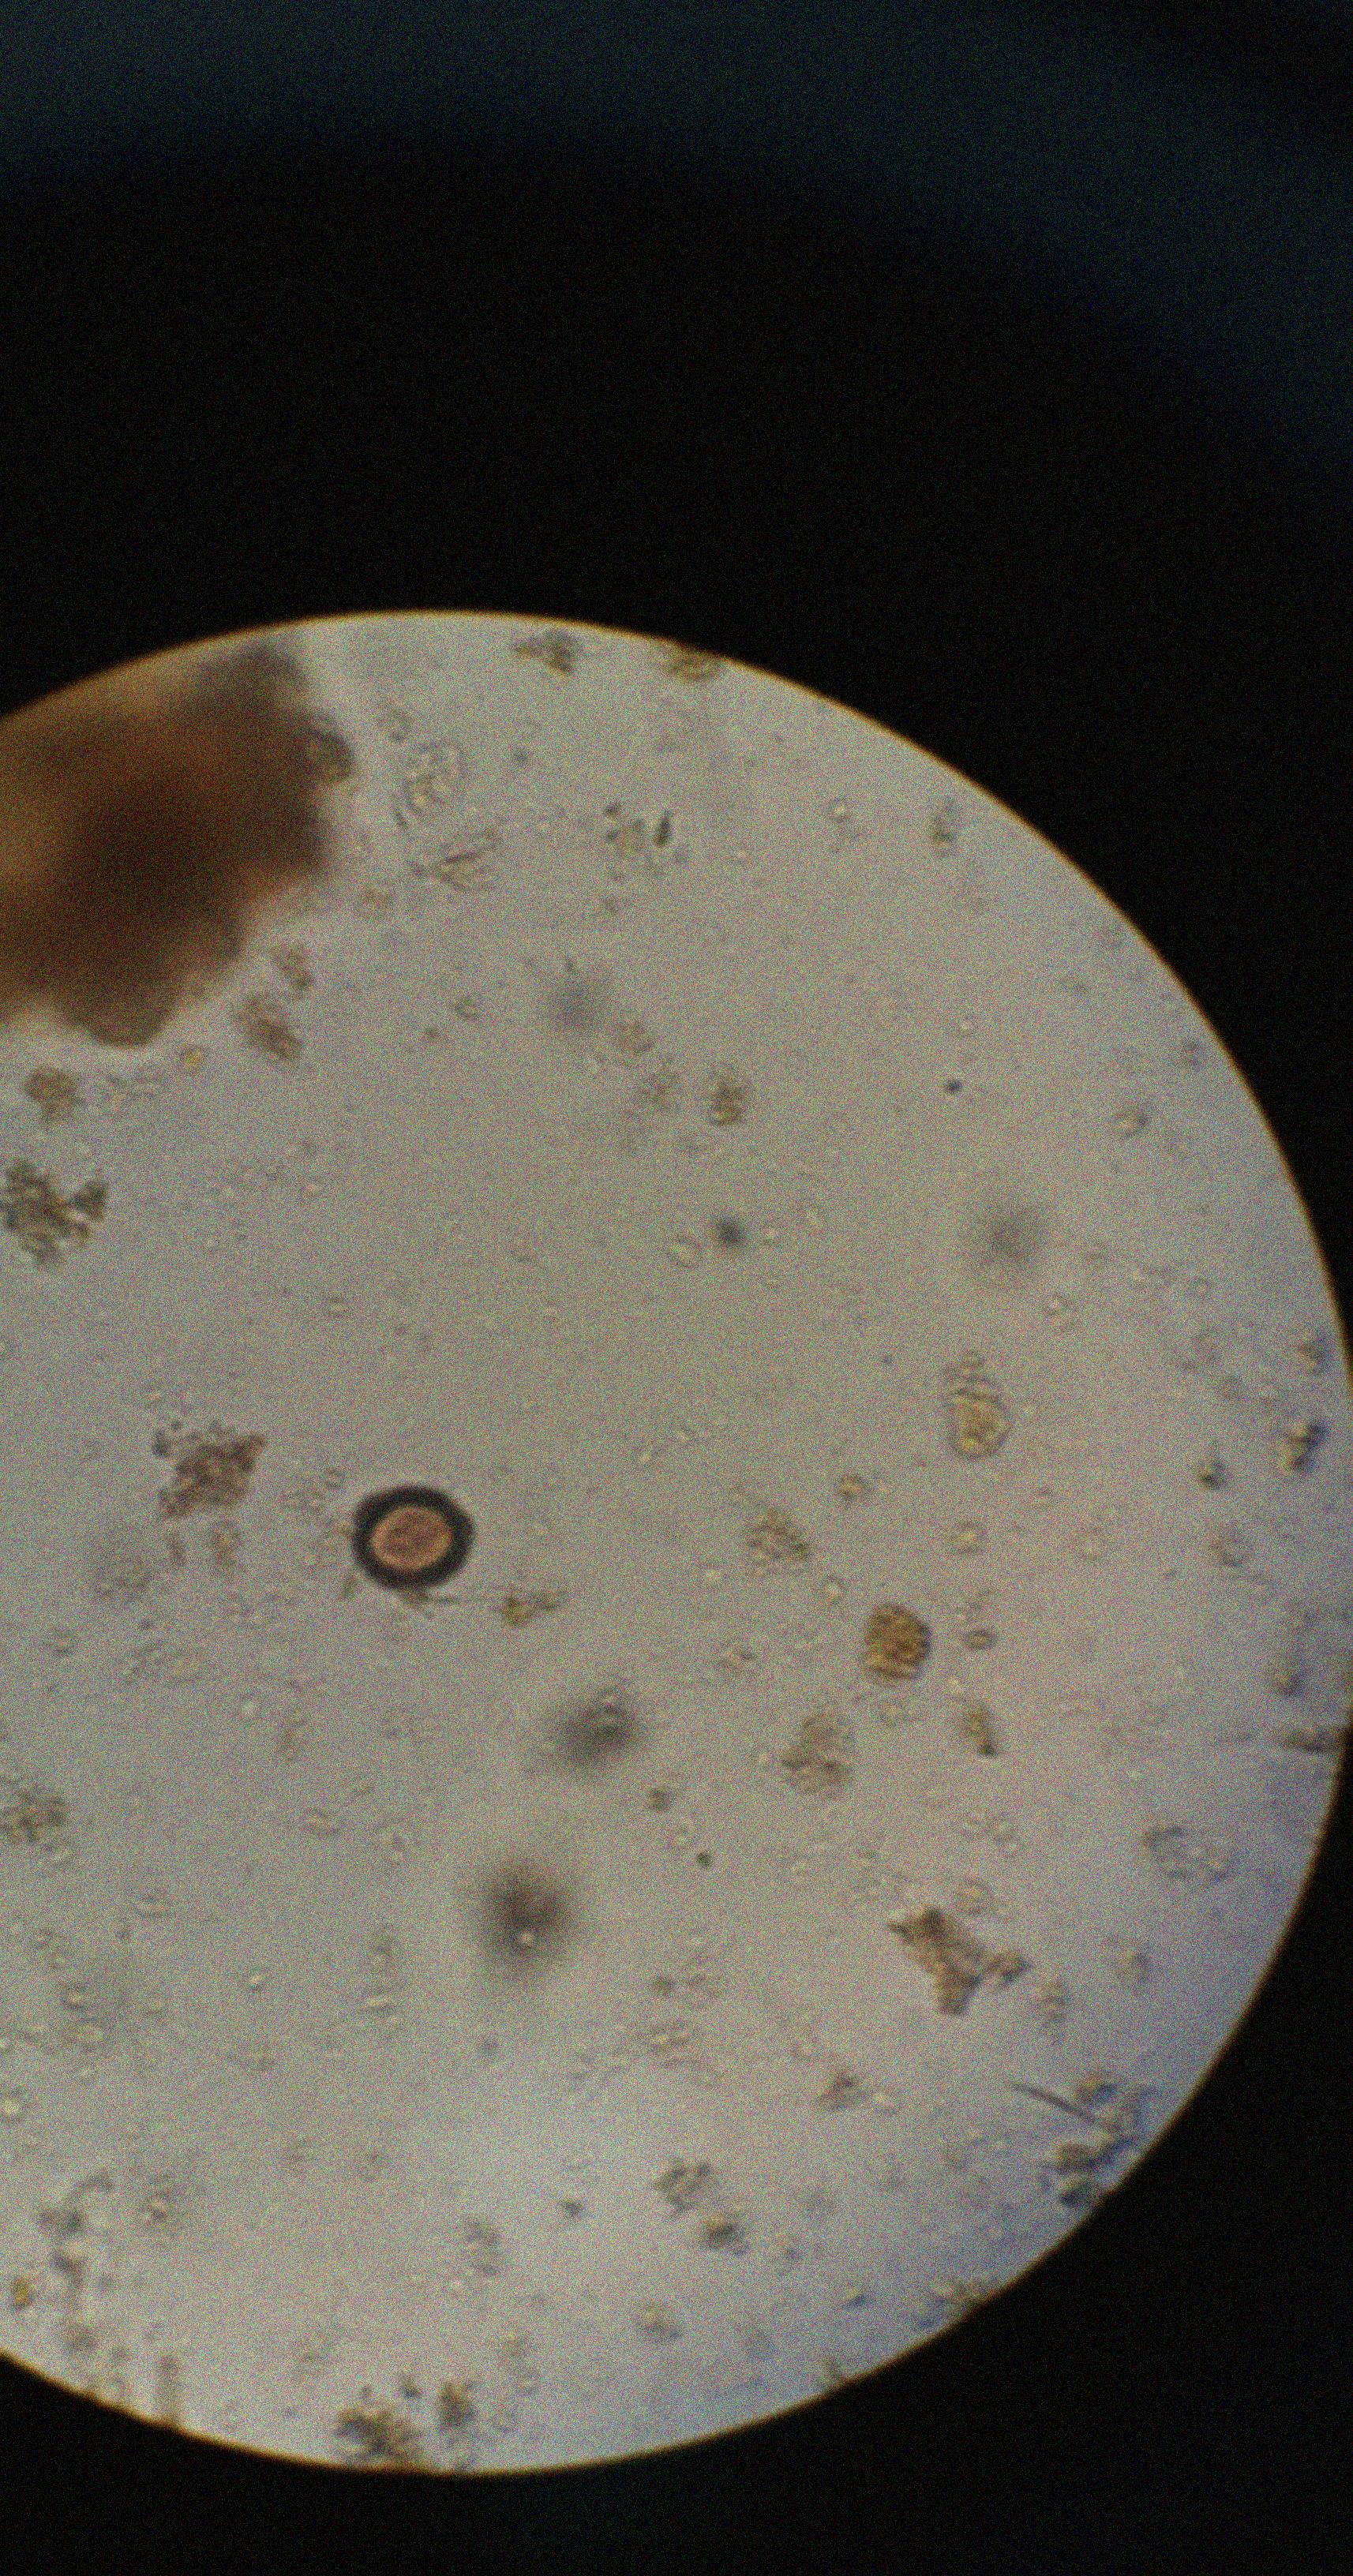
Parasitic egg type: Taenia spp. egg